Aerial crown-view tile of a tropical tree (Barro Colorado Island, Panama), acquired 20240813:
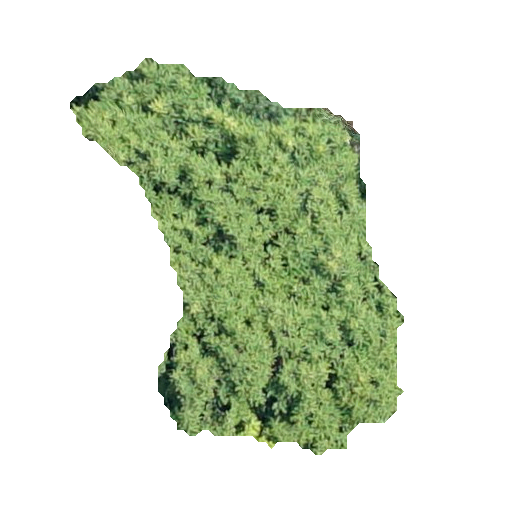
Species: Spondias mombin
GBIF accepted scientific name: Spondias mombin
Crown area: 120.114 m²